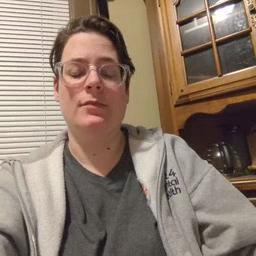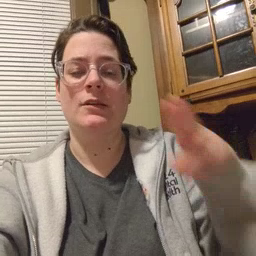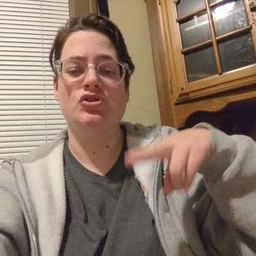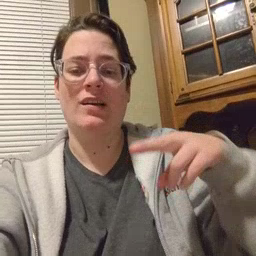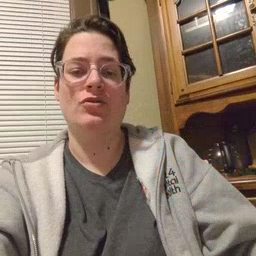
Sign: chair